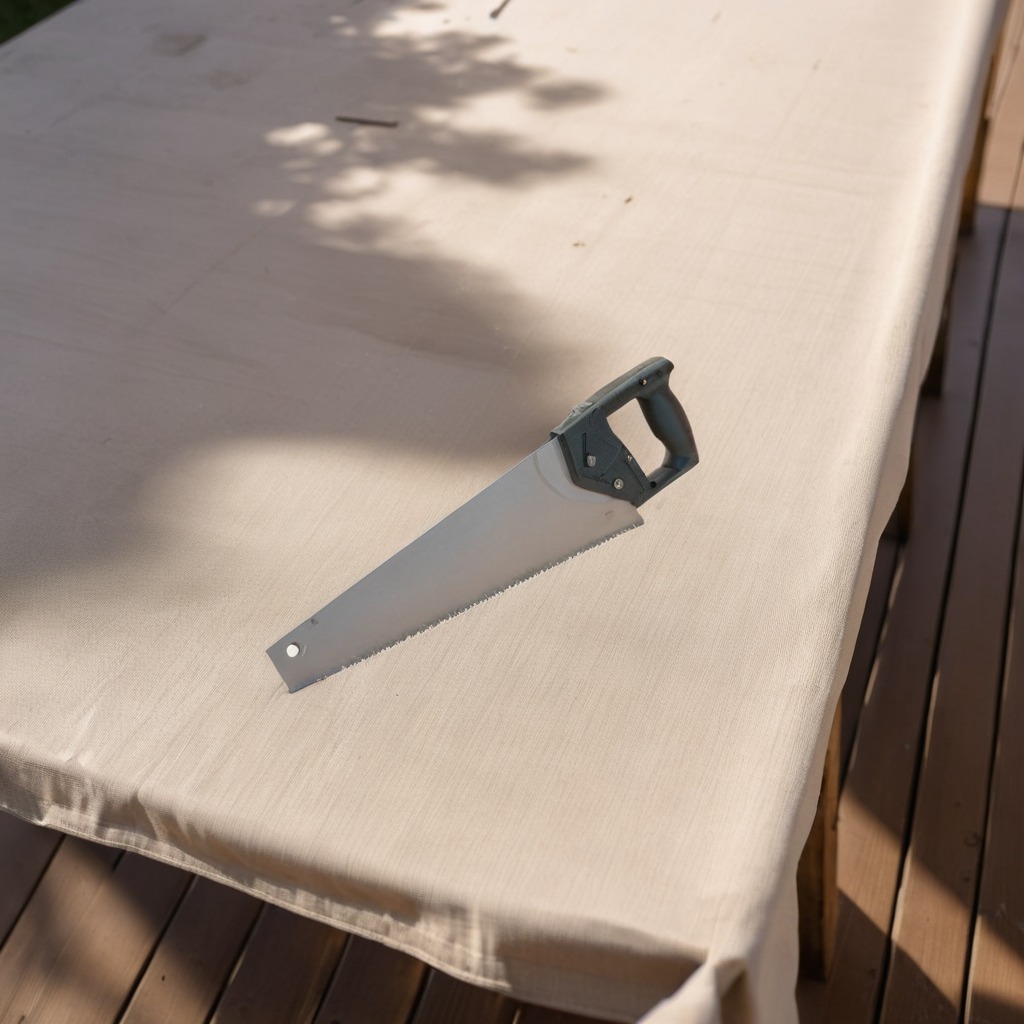
A metal saw is lying on a wooden table in an outdoor workshop during daytime bright natural light soft shadows worn but beneath the cloth.